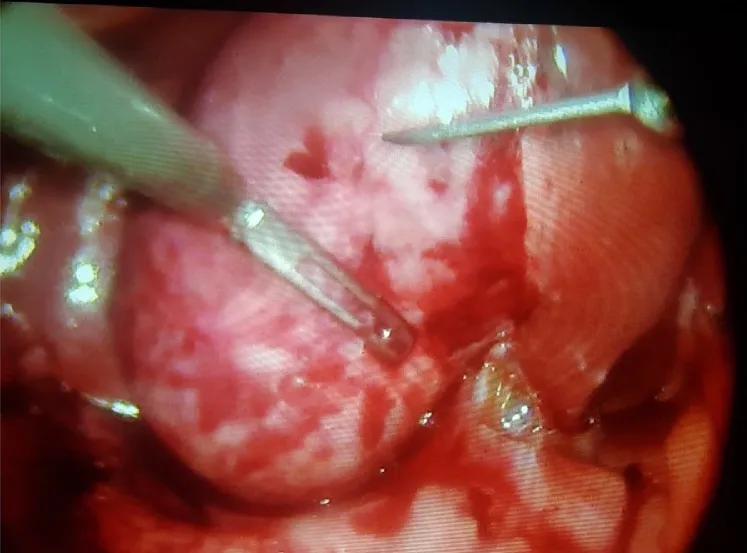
Empyema gallbladder, per-operatively.
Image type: medical_photograph (other_medical_photograph)